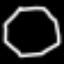
Label: octagon